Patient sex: M
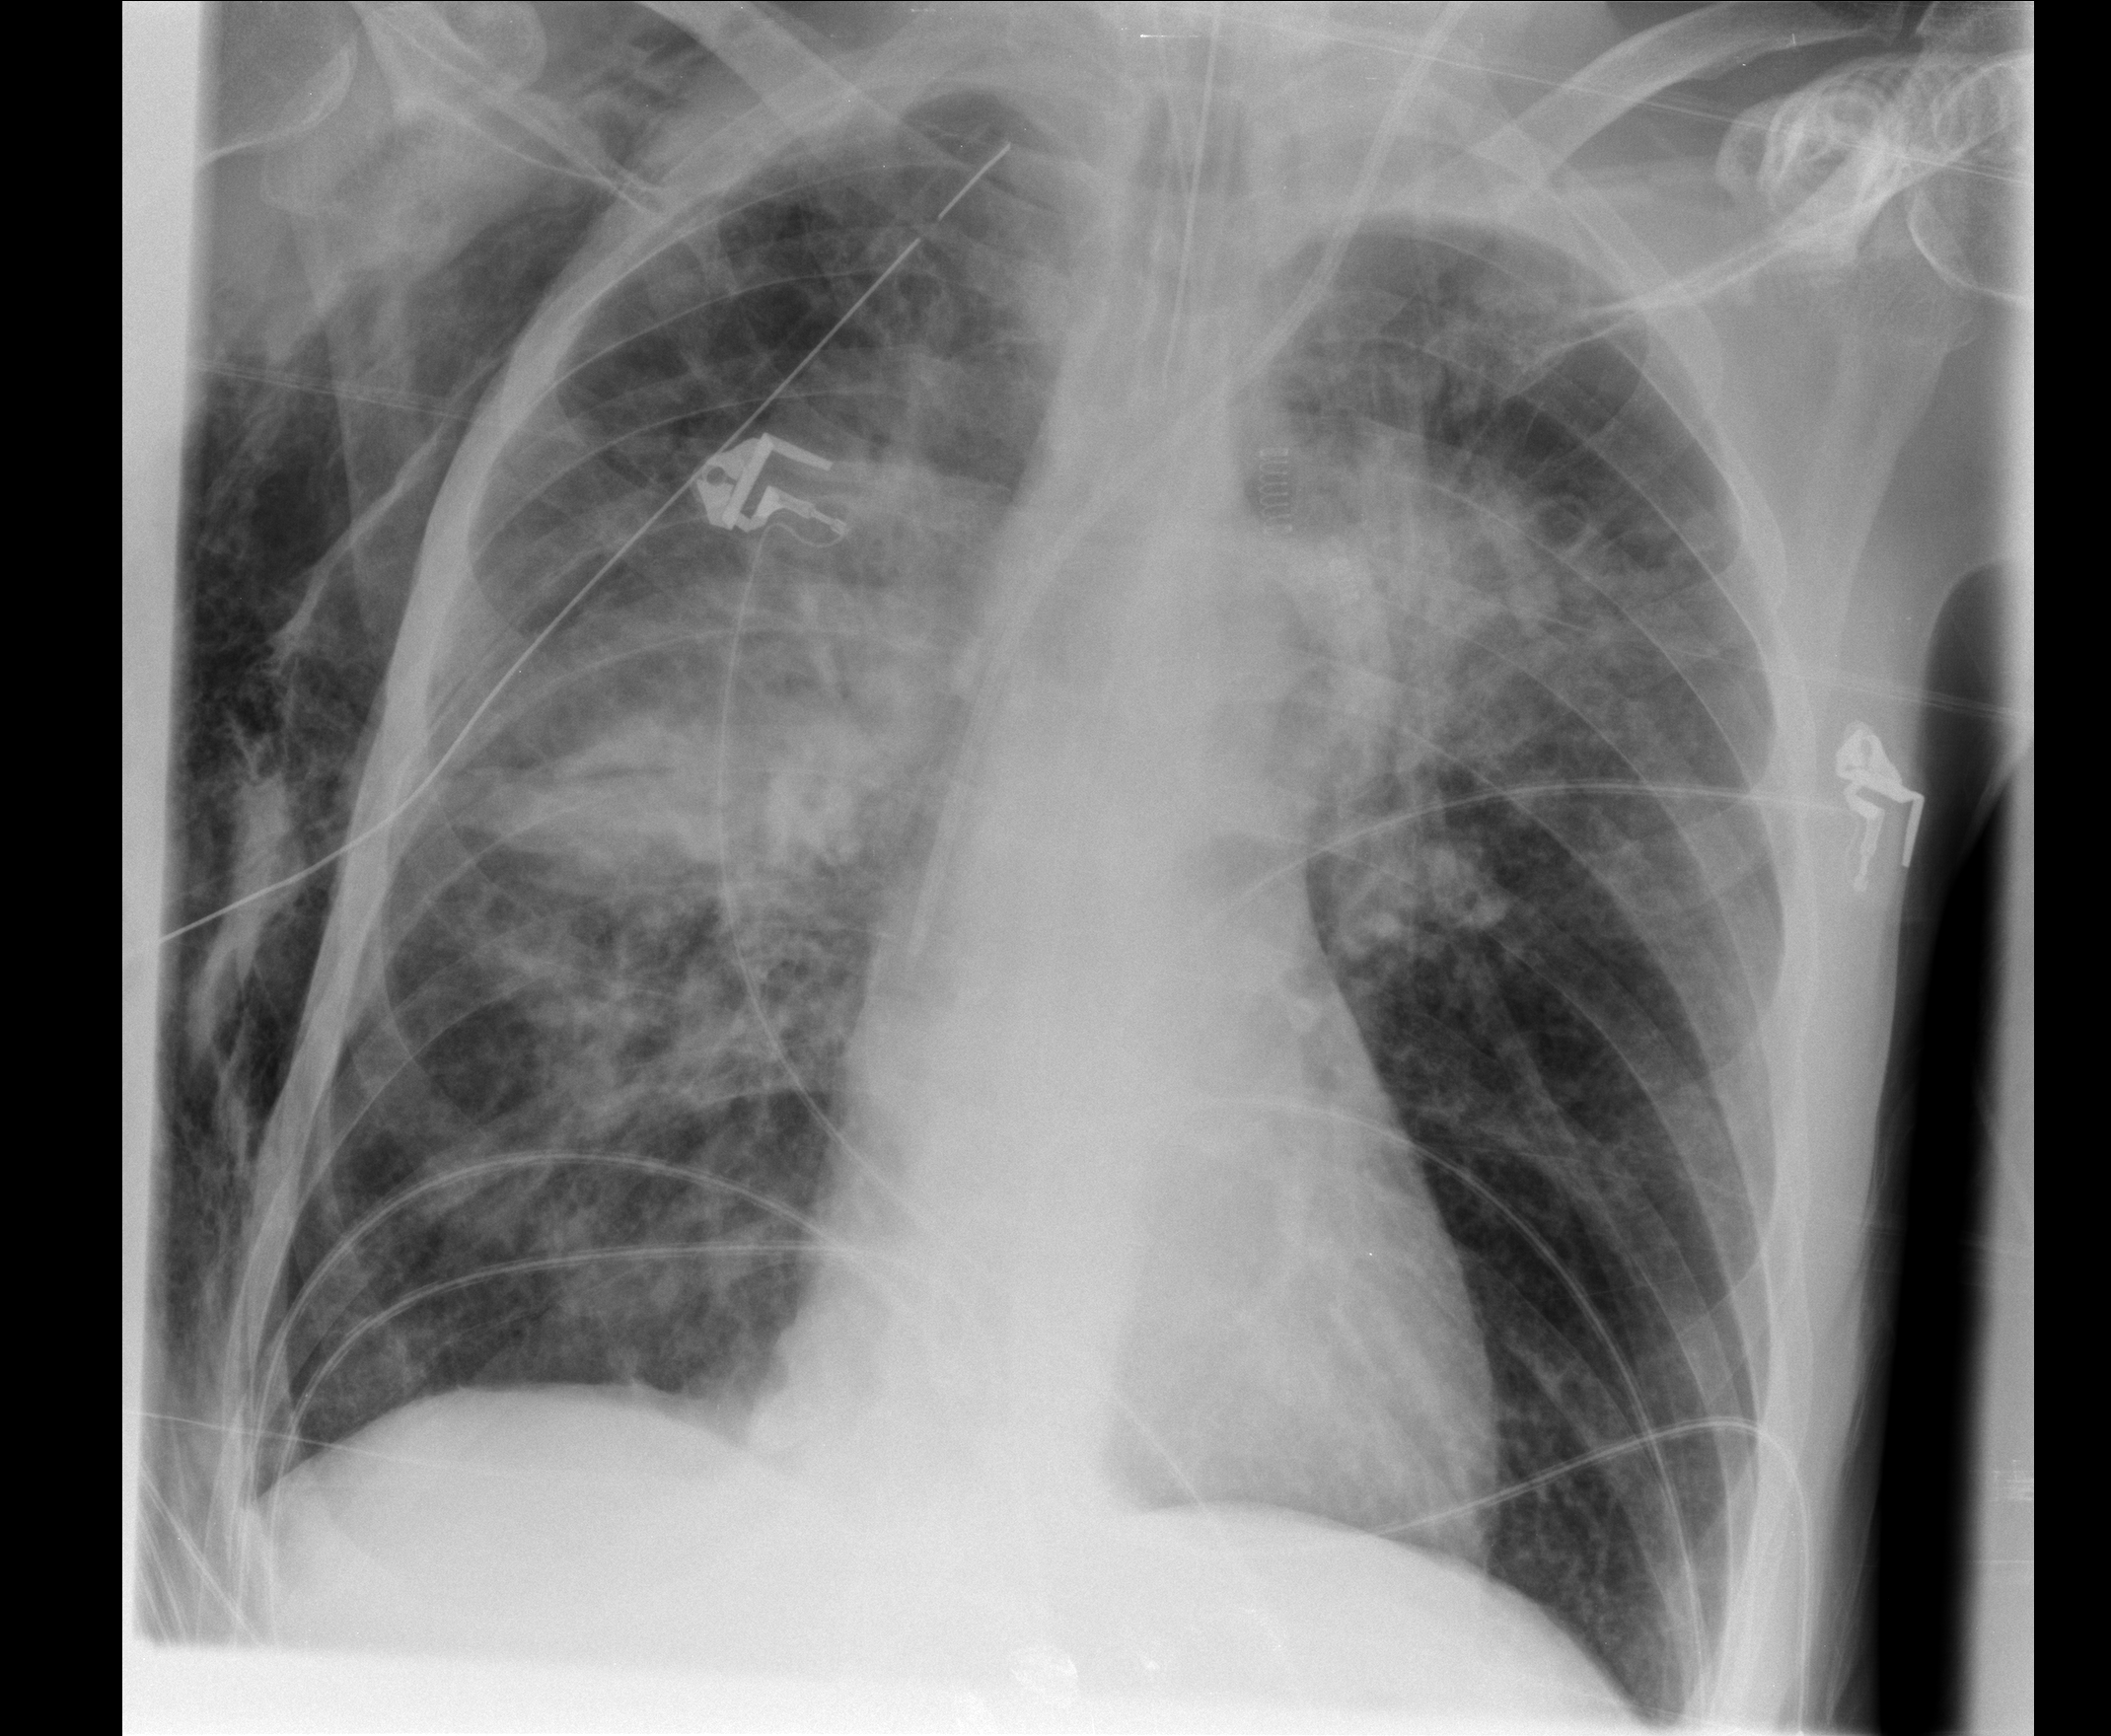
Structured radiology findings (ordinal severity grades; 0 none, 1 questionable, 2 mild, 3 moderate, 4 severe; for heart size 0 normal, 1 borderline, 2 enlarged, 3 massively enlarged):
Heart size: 0
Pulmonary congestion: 0
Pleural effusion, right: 0
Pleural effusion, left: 0
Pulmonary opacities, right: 3
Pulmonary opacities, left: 2
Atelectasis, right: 2
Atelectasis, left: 2